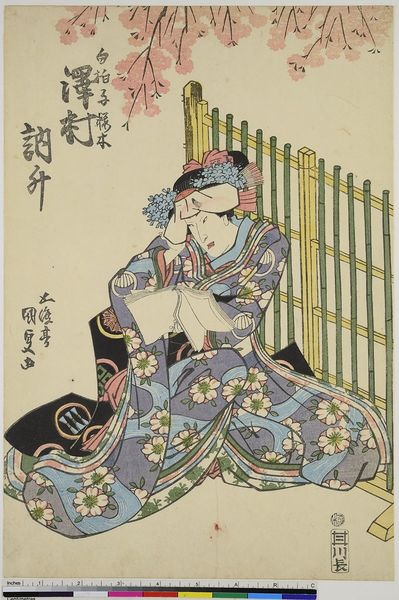
Titel: Der Schauspieler Sawamura Tossho als Shirabyoshi-Tänzerin
Künstler: Utagawa Kunisada
Standort: Hamburg
Institution: Museum für Kunst und Gewerbe Hamburg
Schlagwörter: mann, blumen, zaun, theater, holzschnitt, japan, mauer, japanisch, schriftzeichen, buch, blumenmuster, asien, druckgraphik, druckgrafik, zeit, schauspieler, farbholzschnitt, schauspielerin, palisade, kimono, kirschblüte, kabuki, edo, reproduktionen, druckerzeugnisse, theateraufführung, ukiyo